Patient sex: F
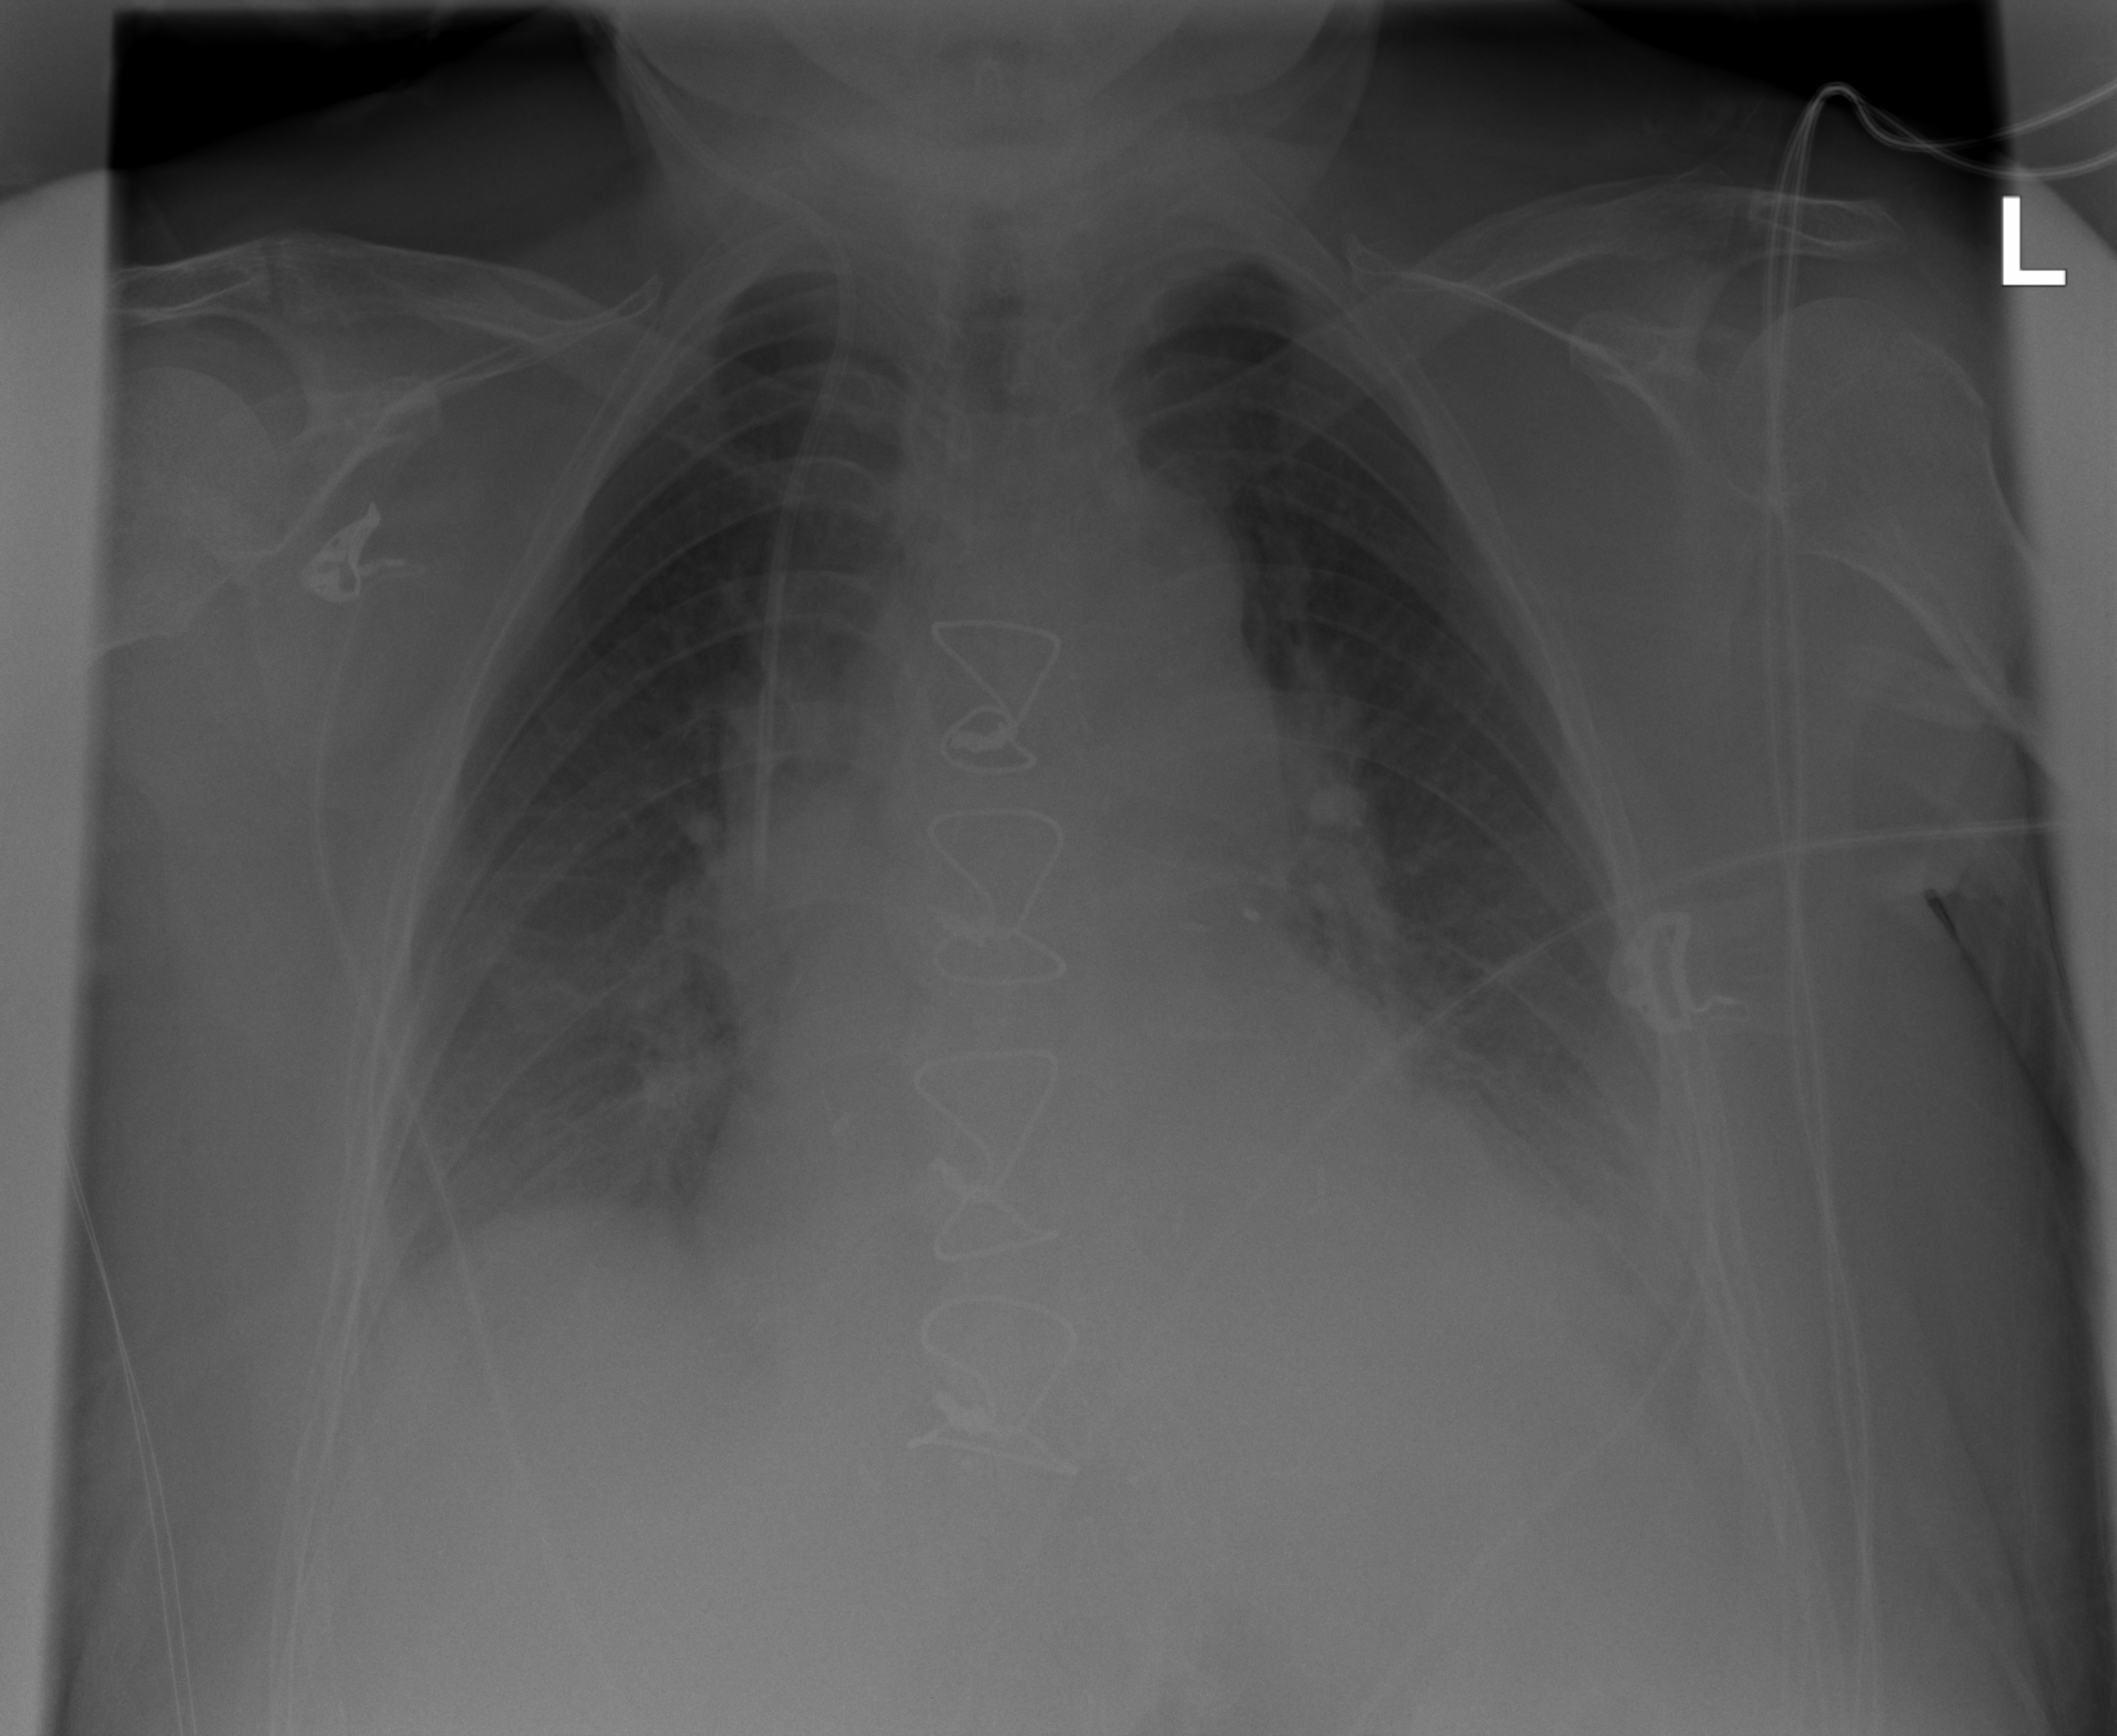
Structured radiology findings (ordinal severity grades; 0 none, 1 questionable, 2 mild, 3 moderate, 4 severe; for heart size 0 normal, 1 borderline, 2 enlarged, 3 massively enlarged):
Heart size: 2
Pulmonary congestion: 2
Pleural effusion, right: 2
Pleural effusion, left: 2
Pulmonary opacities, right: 2
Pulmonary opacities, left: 2
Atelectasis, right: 2
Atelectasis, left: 2